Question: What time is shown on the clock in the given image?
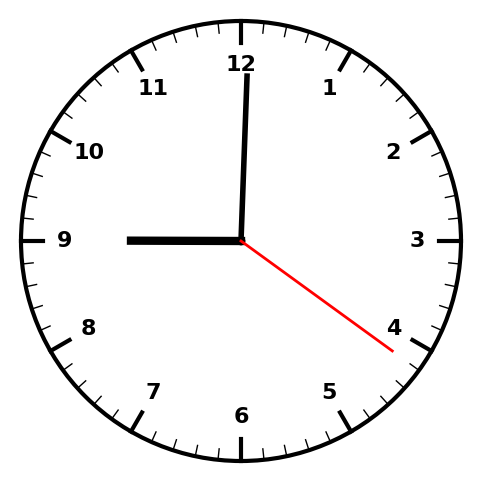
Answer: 09:00:21